Question: I have the following Powershell script :
'''
$outlook = new-object -com Outlook.Application
$sentMail = $outlook.Session.GetDefaultFolder(6) # == olFolderSentMail
$sentMail.folders.item("FDA UFMS User Provision").Items | %{ $RESULT=[Regex]::Match($_.TaskSubject ,"Request\s\d{6}"); if($RESULT.Success){$RESULT.Value}} | %{$Result=[regex]::Match($_,"\d{6}"); if($RESULT.Success){$RESULT.Value}} |
Out-File C:\Temp\Powershell_6_digit_Codes.txt -Append
'''
However, it does not grab the data from the 'FDA UFMS User Provision' folder, as it is on the same level as Inbox(not within Inbox).
How can I change my script of '$sentMail.folders.item("FDA UFMS User Provision").Items' so that it gets this data?
so far I tried
'$sentMail.item("FDA UFMS User Provision").Items'
but that didn't yield correct result.

thanks !
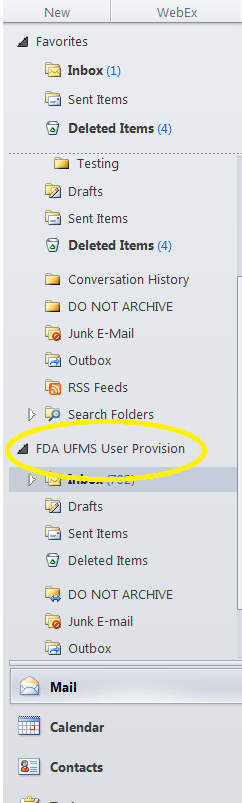
Answer: This works:
'''
$outlook = new-object -com Outlook.Application
$sentMail = $outlook.Session.GetDefaultFolder(6) # == olFolderSentMail
$bigFolder = $sentMail.Parent
$ufms = "FDA UFMS User Provision"
$newufms = $bigFolder.folders.item($ufms)
$newufms.Items | %{ $RESULT=[Regex]::Match($_.TaskSubject, "Request\s\d{6}"); if ($RESULT.Success)
{$RESULT.Value}} | %{$Result=[Regex]::Match($_, "\d{6}"); if($RESULT.Success){$RESULT.Value}} | Out-File C:\Temp
\Powershell_6_digit_Codes.txt -Append
'''